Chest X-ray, PA view. Patient: 43 years old, sex F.
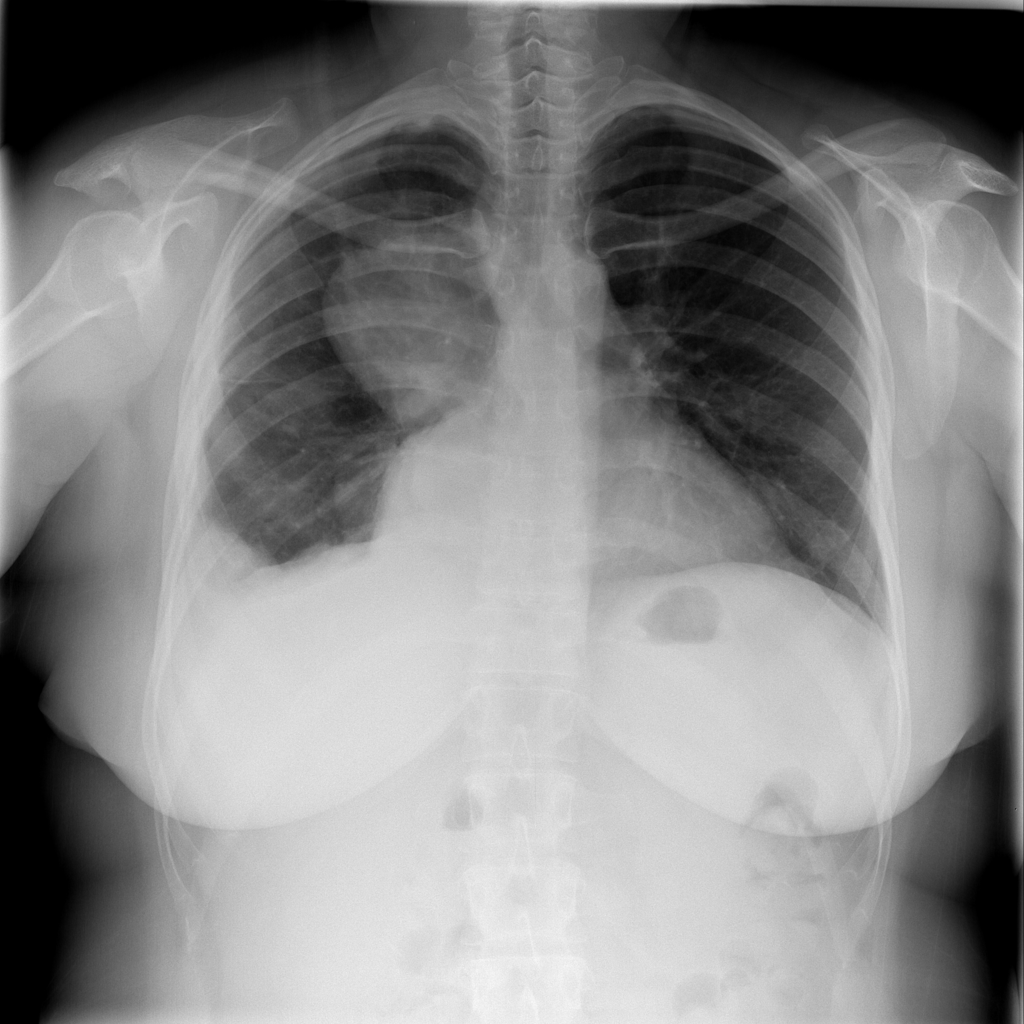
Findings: Effusion, Mass